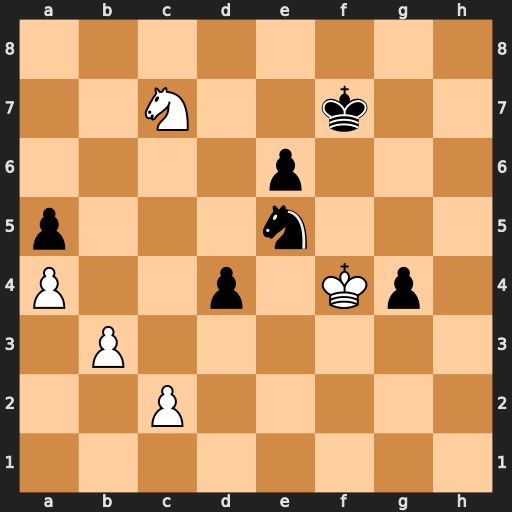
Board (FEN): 8/2N2k2/4p3/p3n3/P2p1Kp1/1P6/2P5/8
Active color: w
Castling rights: -
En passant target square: -
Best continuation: Kxe5 d3 cxd3 g3 Nxe6 g2 Ng5+